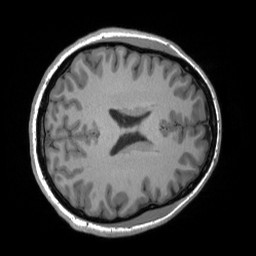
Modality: T1w
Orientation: axial
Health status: ill
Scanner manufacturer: siemens
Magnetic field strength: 3 T
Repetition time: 2.3 s
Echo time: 0.00243 s